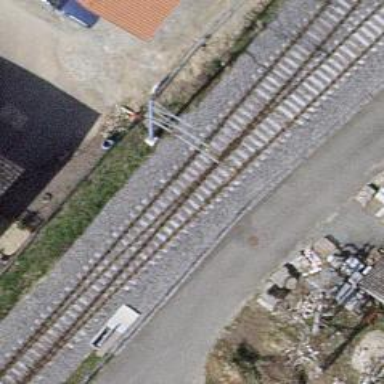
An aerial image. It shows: Abandoned railway siding.